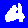
Digit: 4